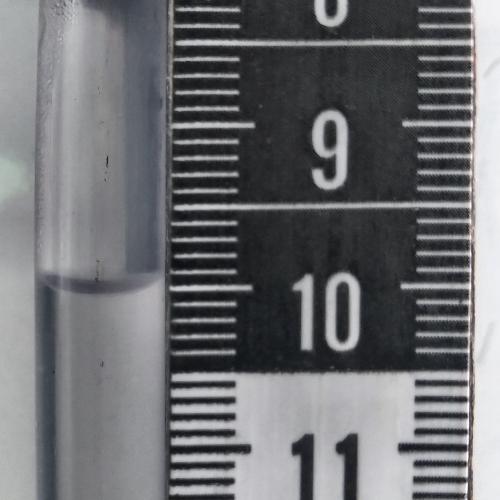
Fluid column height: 10.0 cm